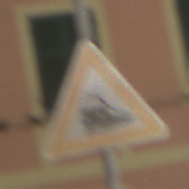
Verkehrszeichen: Bahnuebergang
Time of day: Night
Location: Outdoor (Urban)
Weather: PartlyCloudy
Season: NotSpecified
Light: Artificial